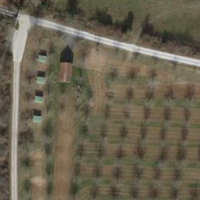
EUNIS habitat code: 52
Species observed at this site:
Cornus sanguinea